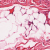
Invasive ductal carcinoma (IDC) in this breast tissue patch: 0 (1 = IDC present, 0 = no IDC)